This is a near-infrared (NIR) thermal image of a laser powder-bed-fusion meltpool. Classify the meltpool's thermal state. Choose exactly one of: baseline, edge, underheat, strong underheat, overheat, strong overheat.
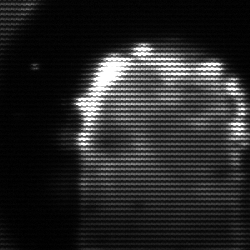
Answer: baseline